Brain MRI, t2w sequence, axial 2D slice.
Patient: age 25, sex F, weight 78 kg, height 1.78 m
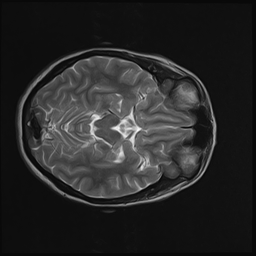